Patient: sex M, age 43
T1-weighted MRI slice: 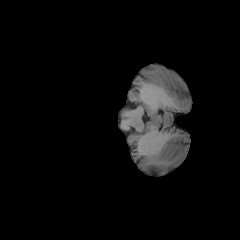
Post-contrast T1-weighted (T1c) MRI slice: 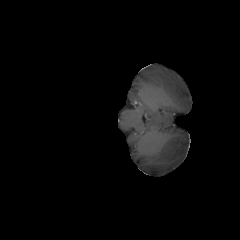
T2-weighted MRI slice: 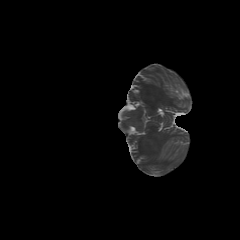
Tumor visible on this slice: no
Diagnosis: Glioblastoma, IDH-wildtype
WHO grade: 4